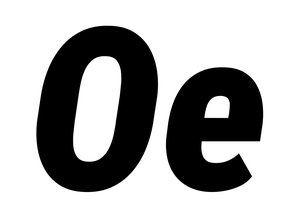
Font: Roboto-Italic_Condensed_Black_Italic